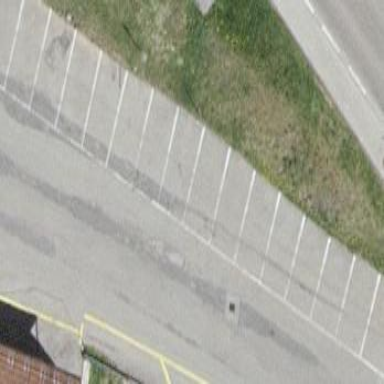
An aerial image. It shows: Parking area with surface.